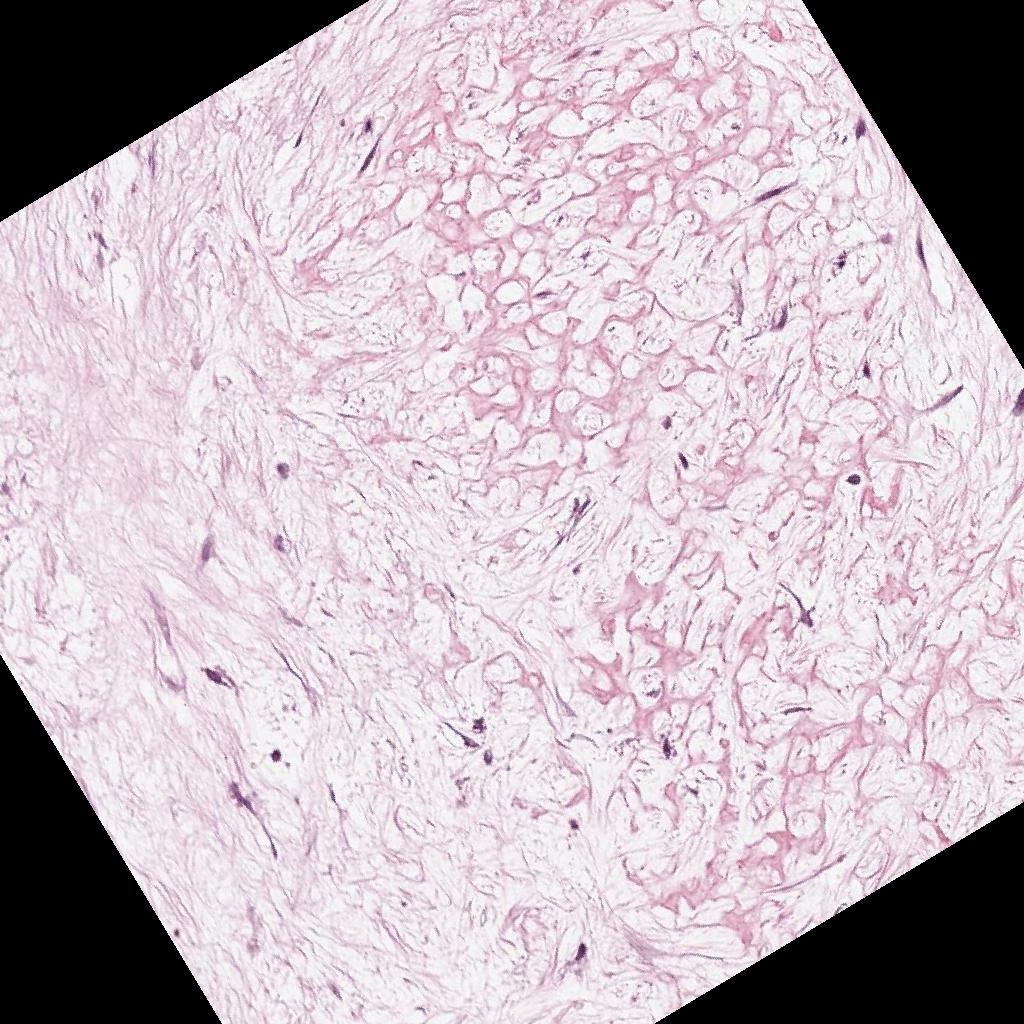
Label: Non-Viable-Tumor